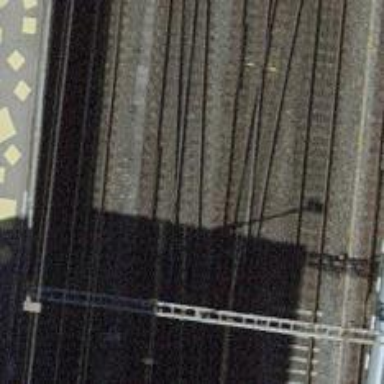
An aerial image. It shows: Single-track electrified railway siding with contact line.